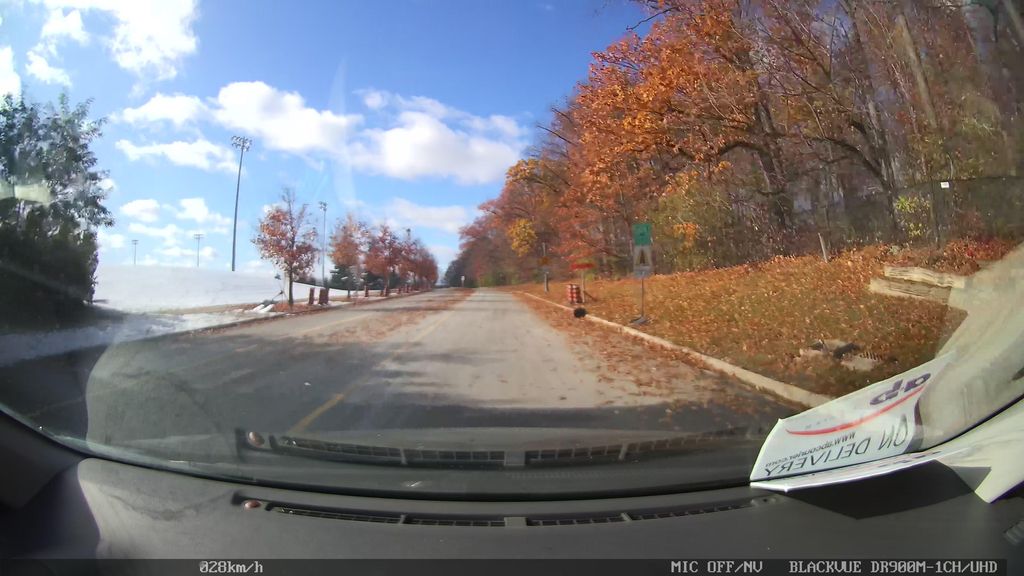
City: toronto